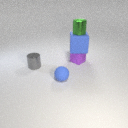
large blue rubber cube below small green metal cylinder